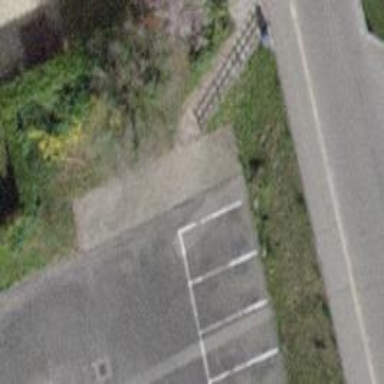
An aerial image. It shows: Set of steps on the road.